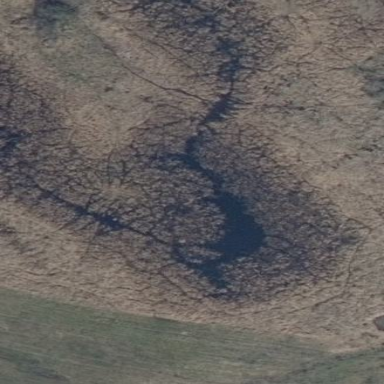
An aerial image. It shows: Pond surrounded by natural water.